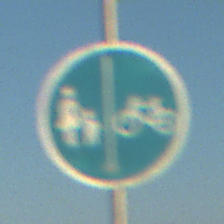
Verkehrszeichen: GetrennterRadUndGehwegRadwegRechts
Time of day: SunriseSunset
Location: Outdoor (Beach)
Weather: Clear
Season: NotSpecified
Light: Natural